Chest X-ray. View position: PA
Patient age: 49
Patient sex: F
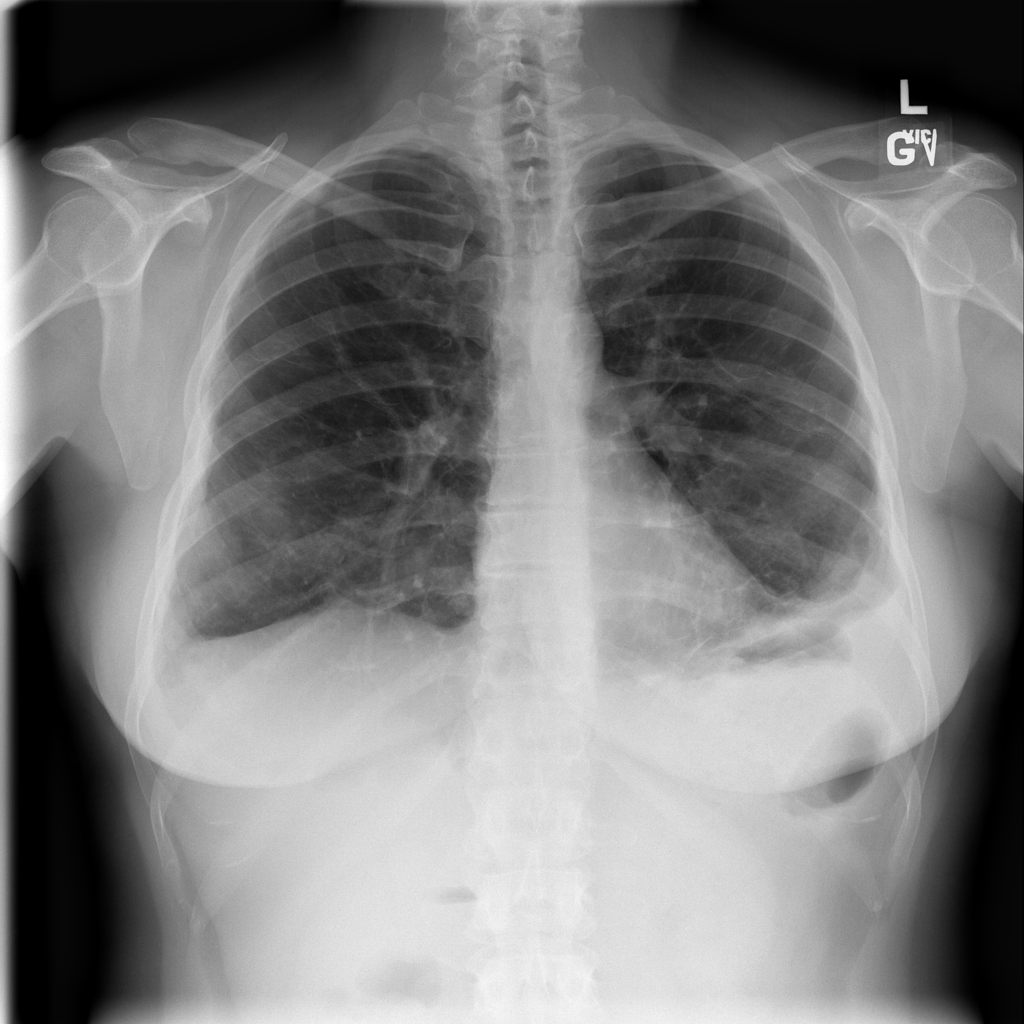
Finding: Pneumothorax